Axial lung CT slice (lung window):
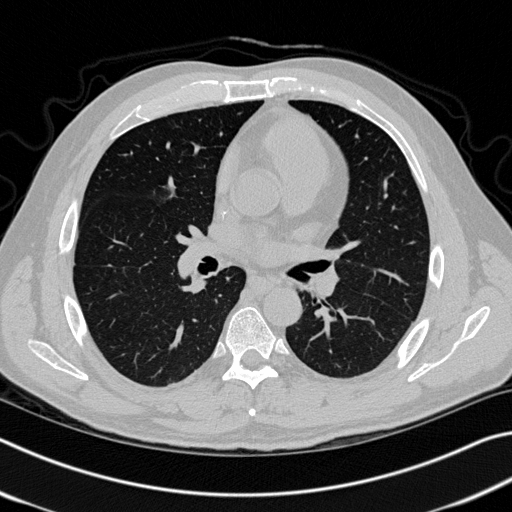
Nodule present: no